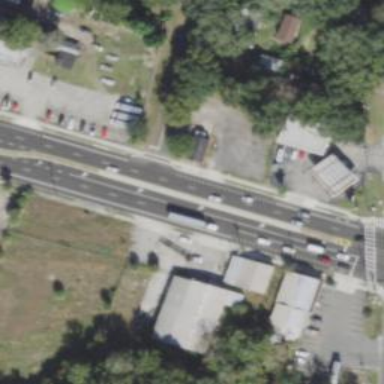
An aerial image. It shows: Unmarked crossing on the road.